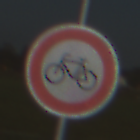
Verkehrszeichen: VerbotRadverkehr
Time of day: MorningAfternoon
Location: Outdoor (Nature)
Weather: Clear
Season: NotSpecified
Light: Natural